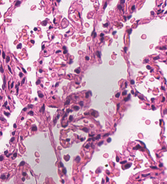
Tumor epithelial tissue: no
Tumor-associated stroma tissue: no
Normal tissue: yes